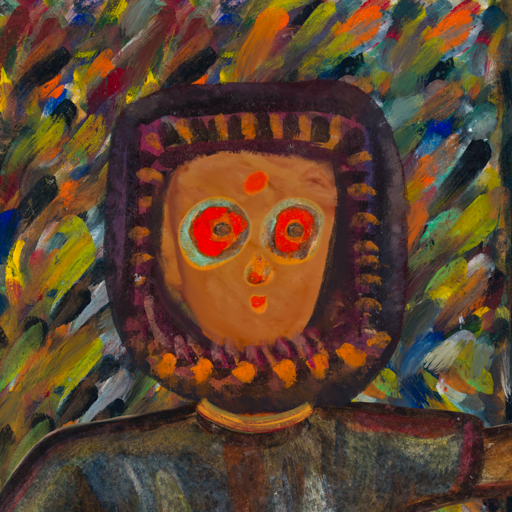
Background: An_Impression, Head And Neck Front: Pious_Lady, Face Front: Sisters, Bust: Mosgoul, Hair Front: Doll, Head Accessory: Blank, Second Necklace: Blank, Necklace: Mother_And_Son_Son, Baby: Blank